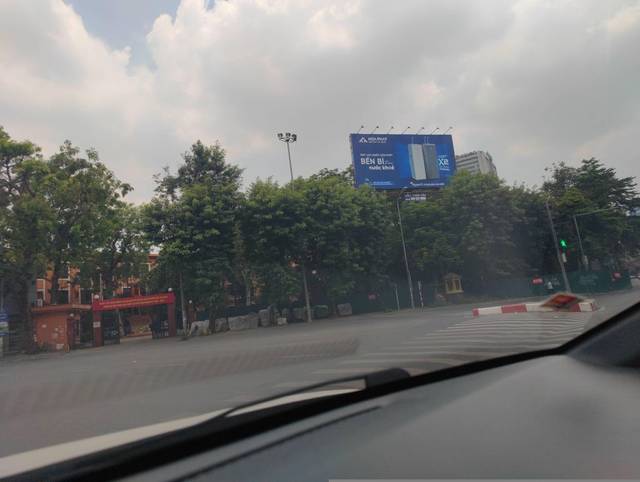
Region: Vietnam
Coordinates: 21.009, 105.825